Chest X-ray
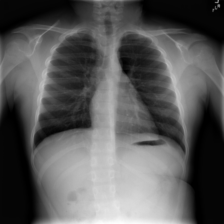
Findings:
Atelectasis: negative
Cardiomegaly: negative
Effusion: negative
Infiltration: negative
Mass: negative
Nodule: negative
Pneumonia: negative
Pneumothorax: negative
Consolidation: negative
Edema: negative
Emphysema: negative
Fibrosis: negative
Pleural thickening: negative
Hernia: negative